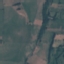
Label: Pasture